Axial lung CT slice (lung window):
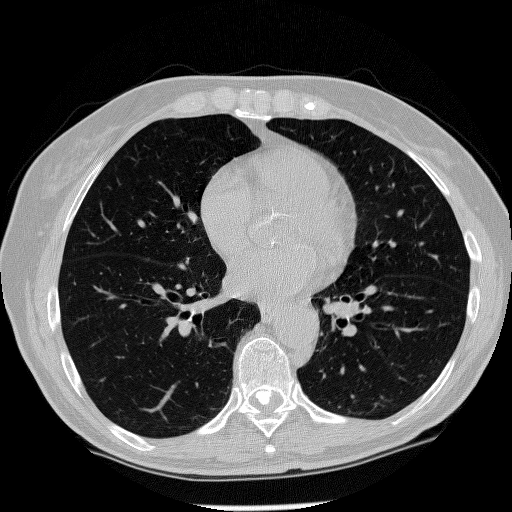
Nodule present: no